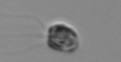
Label: flagellate